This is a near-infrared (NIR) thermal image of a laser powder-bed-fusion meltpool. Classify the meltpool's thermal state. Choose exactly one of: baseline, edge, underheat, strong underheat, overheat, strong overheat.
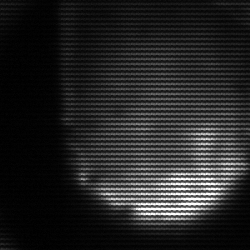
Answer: edge